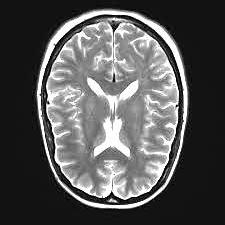
Label: notumor